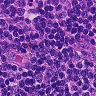
Metastatic tissue present: no